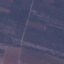
Land use / land cover class: PermanentCrop